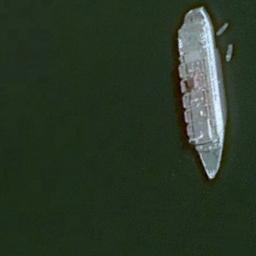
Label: ship